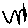
Label: zigzag